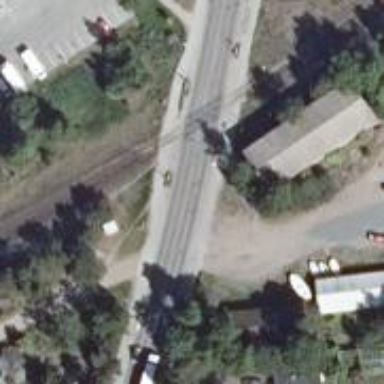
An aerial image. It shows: Railway crossing with lights and saltire markings. The crossing has full barrier.